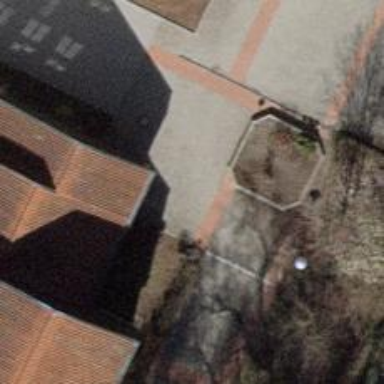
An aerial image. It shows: Footway made of paving stones.